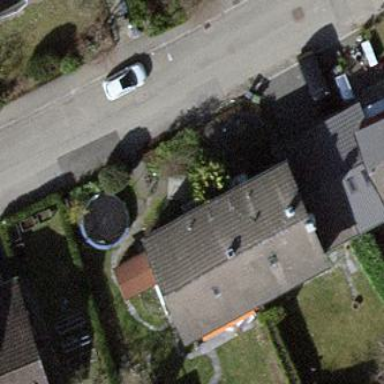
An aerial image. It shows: Pitched roof building.